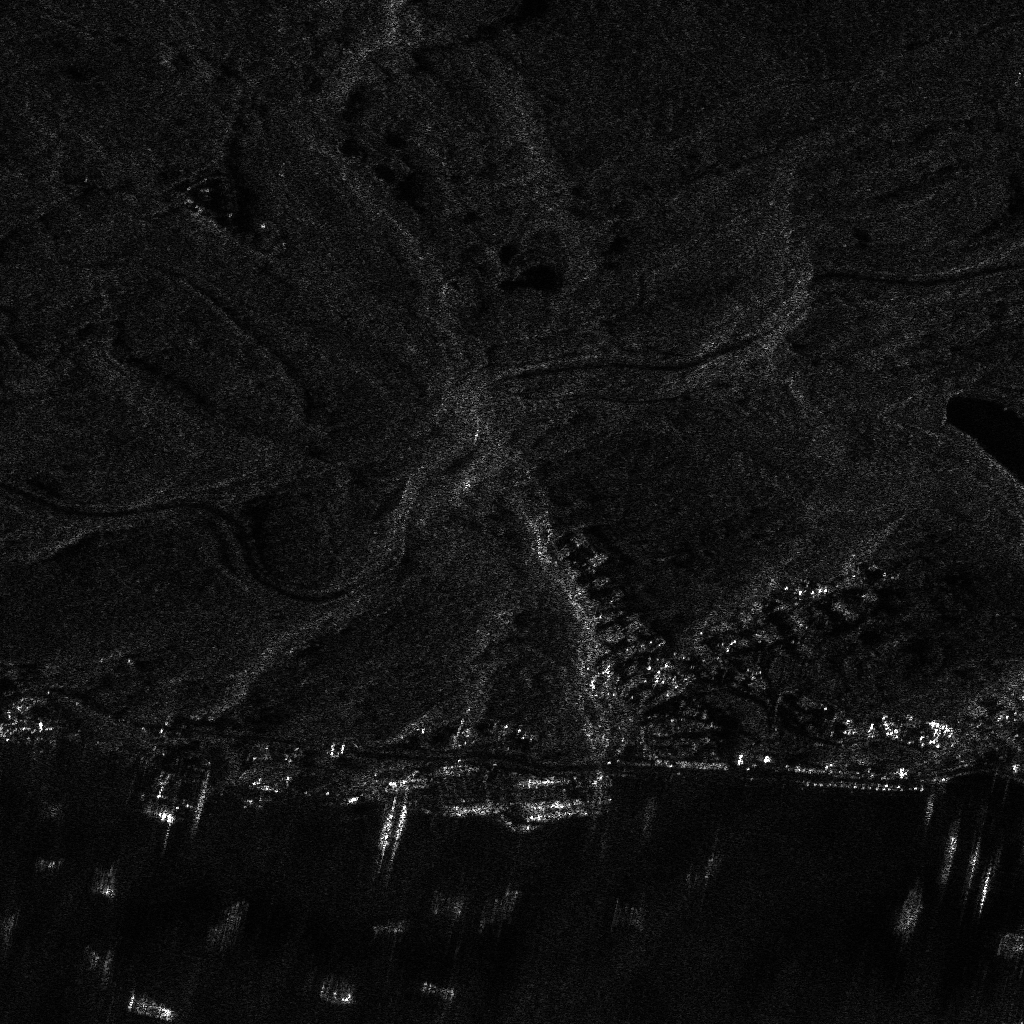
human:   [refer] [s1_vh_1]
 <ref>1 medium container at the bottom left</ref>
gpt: <box>[[11, 97, 17, 99, 10]]</box>

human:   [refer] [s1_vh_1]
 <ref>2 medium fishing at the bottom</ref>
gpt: <box>[[40, 96, 44, 97, 16], [36, 88, 38, 92, 75]]</box>

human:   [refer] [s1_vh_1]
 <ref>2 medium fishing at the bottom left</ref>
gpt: <box>[[9, 92, 11, 96, 2], [9, 84, 11, 88, 15]]</box>

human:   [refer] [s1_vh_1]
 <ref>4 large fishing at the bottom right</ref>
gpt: <box>[[91, 79, 93, 85, 12], [95, 82, 96, 89, 12], [94, 81, 95, 87, 12], [87, 85, 89, 91, 9]]</box>

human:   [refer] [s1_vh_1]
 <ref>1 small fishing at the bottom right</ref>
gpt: <box>[[90, 77, 90, 80, 12]]</box>